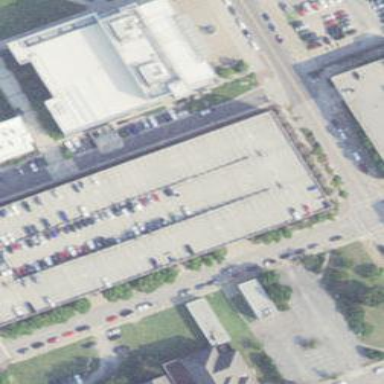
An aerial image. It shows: Multi-storey parking building.